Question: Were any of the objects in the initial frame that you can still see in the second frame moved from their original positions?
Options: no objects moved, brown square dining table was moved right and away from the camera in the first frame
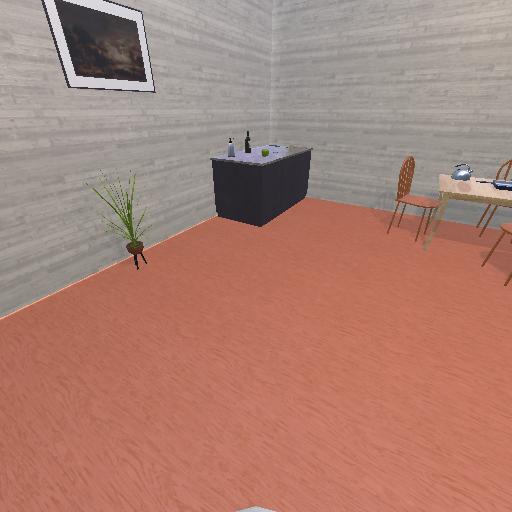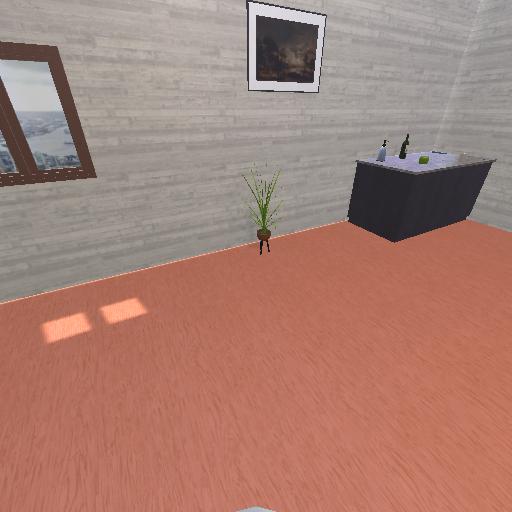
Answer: no objects moved